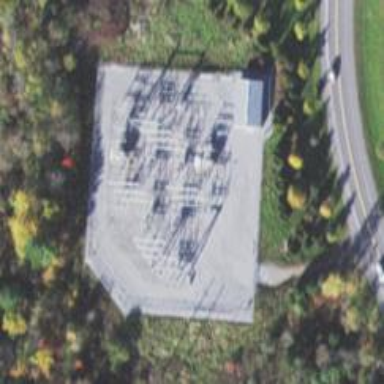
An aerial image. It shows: Switch for power supply.